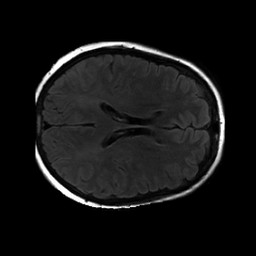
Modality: FLAIR
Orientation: axial
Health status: ill
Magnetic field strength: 3 T